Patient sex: F
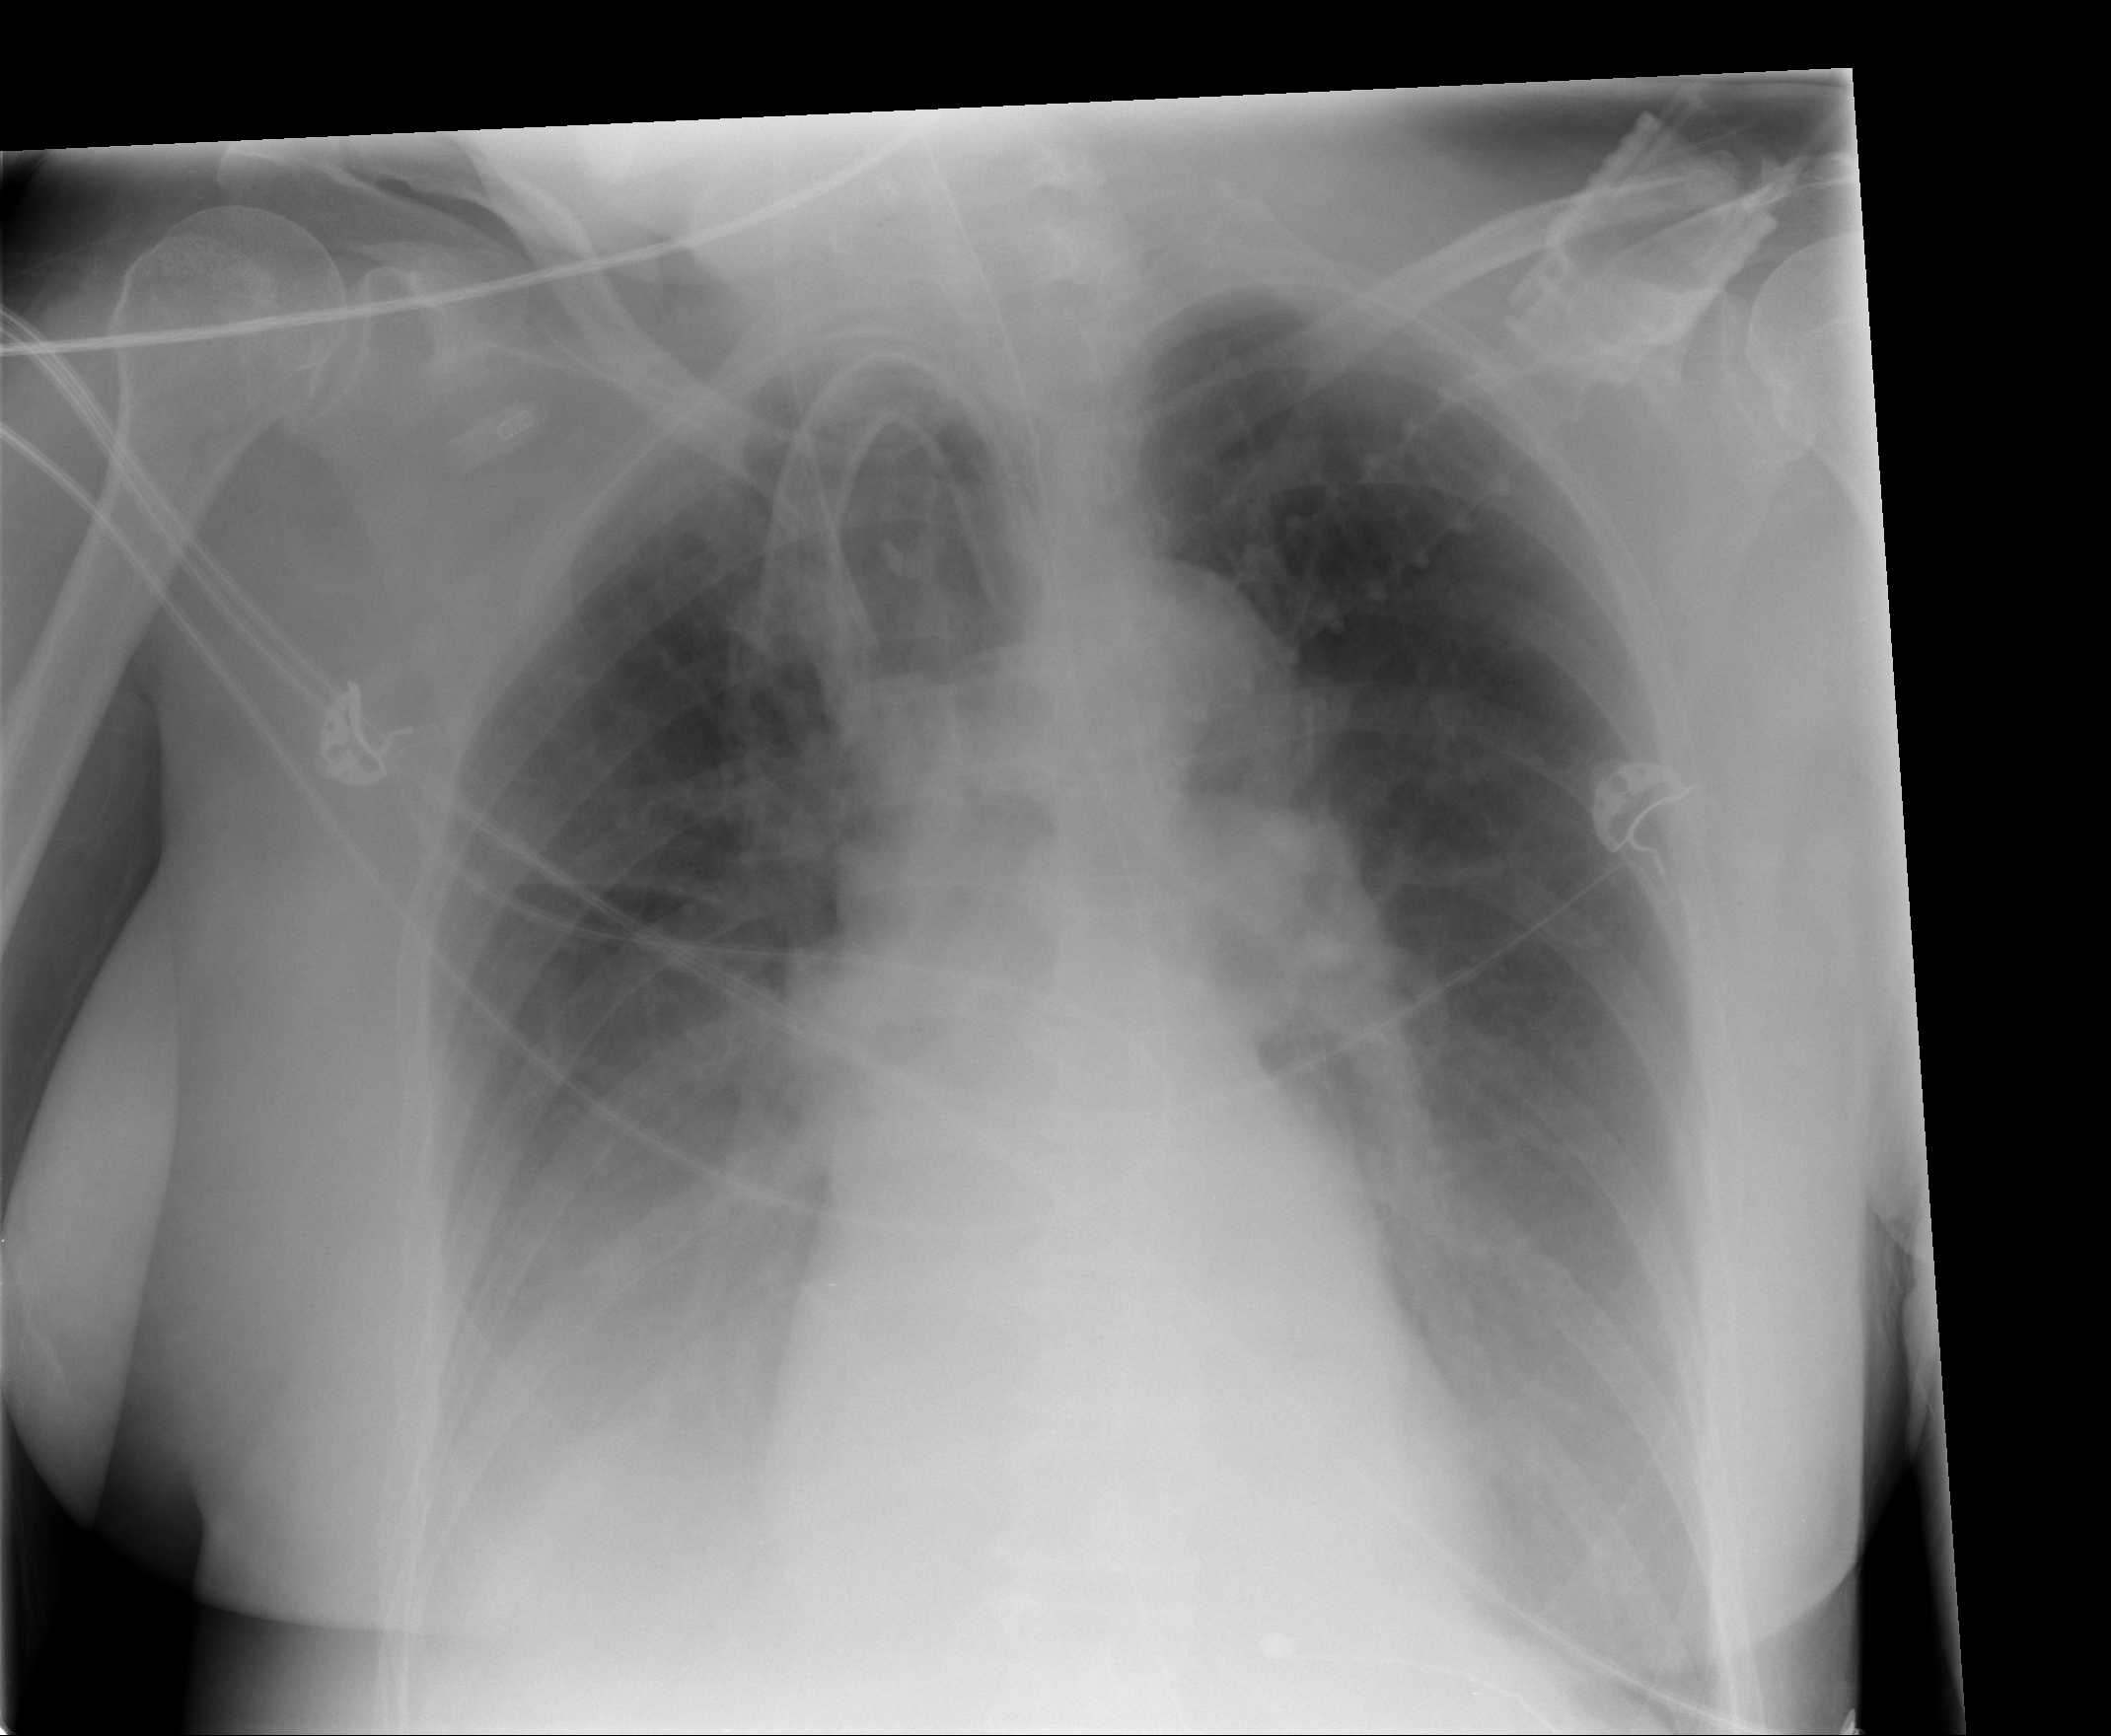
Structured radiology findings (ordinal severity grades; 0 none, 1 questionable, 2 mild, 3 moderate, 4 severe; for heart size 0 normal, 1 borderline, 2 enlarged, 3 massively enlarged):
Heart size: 0
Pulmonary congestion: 2
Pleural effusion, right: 3
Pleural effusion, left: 2
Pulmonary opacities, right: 0
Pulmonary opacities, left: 0
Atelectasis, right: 2
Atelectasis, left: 2